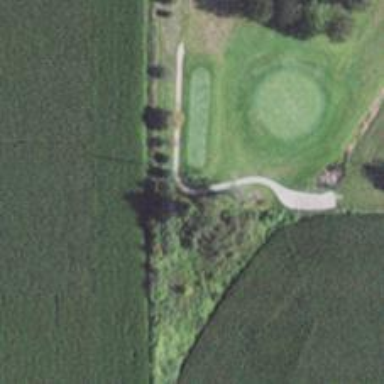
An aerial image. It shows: Path for golf carts.